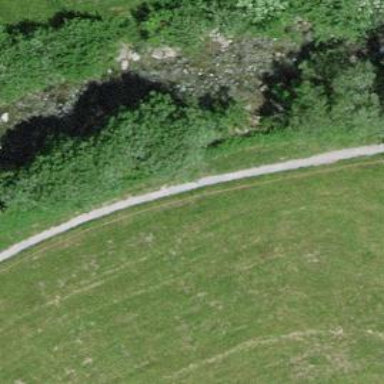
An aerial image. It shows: Path with fine gravel surface.